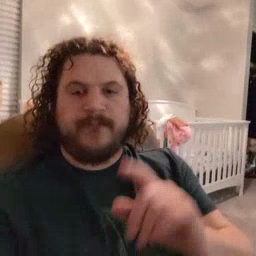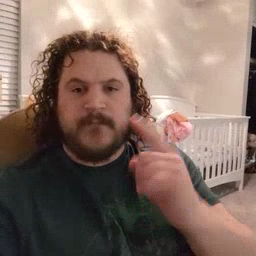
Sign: first